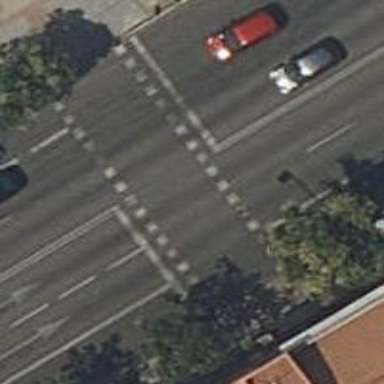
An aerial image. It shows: Road crossing with traffic signals.